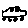
Label: car